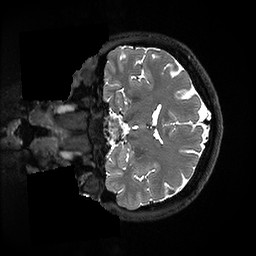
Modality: T2w
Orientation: coronal
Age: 45
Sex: female
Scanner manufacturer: ge
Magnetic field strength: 3 T
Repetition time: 3.202 s
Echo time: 0.06629 s